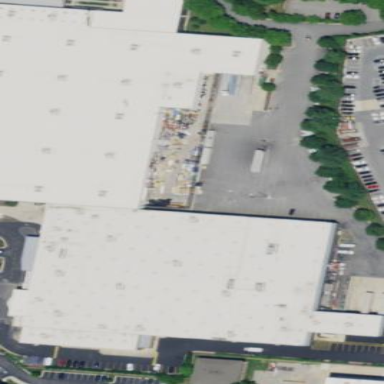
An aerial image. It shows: Wholesale shop located inside building.